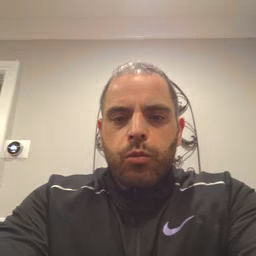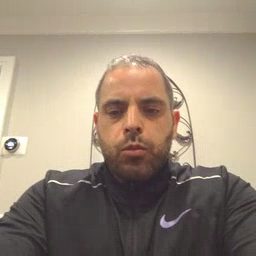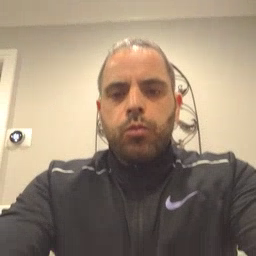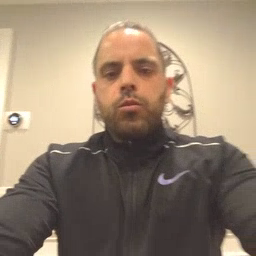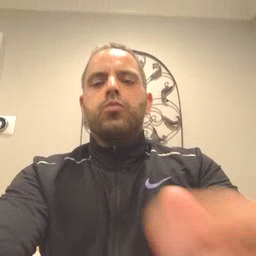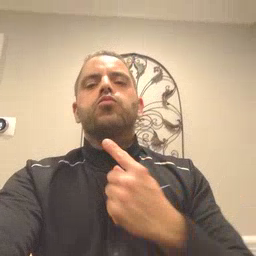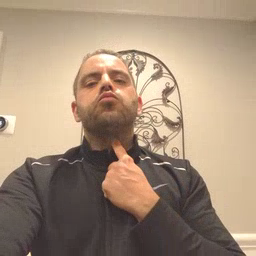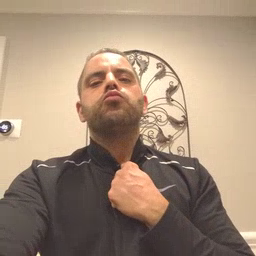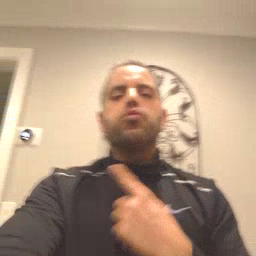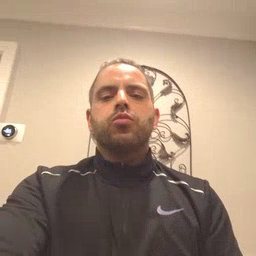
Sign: thirsty